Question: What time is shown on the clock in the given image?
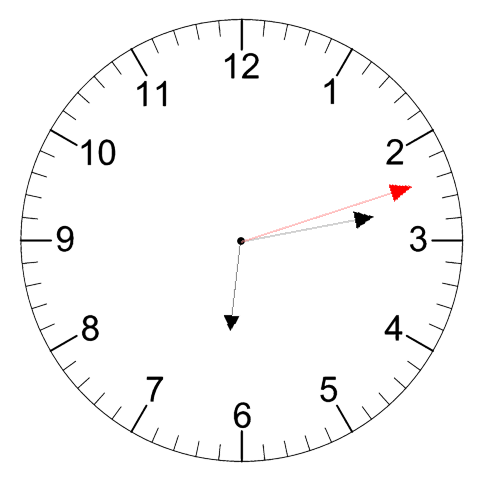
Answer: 06:13:12